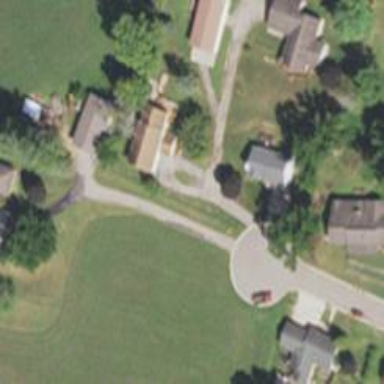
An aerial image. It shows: Driveway leading to service road.